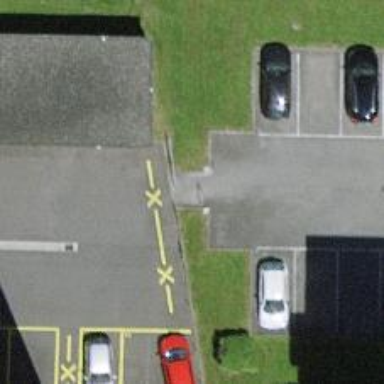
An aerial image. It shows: Cycle barrier.